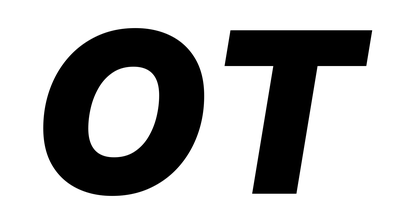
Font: Inter-Italic_Black_Italic